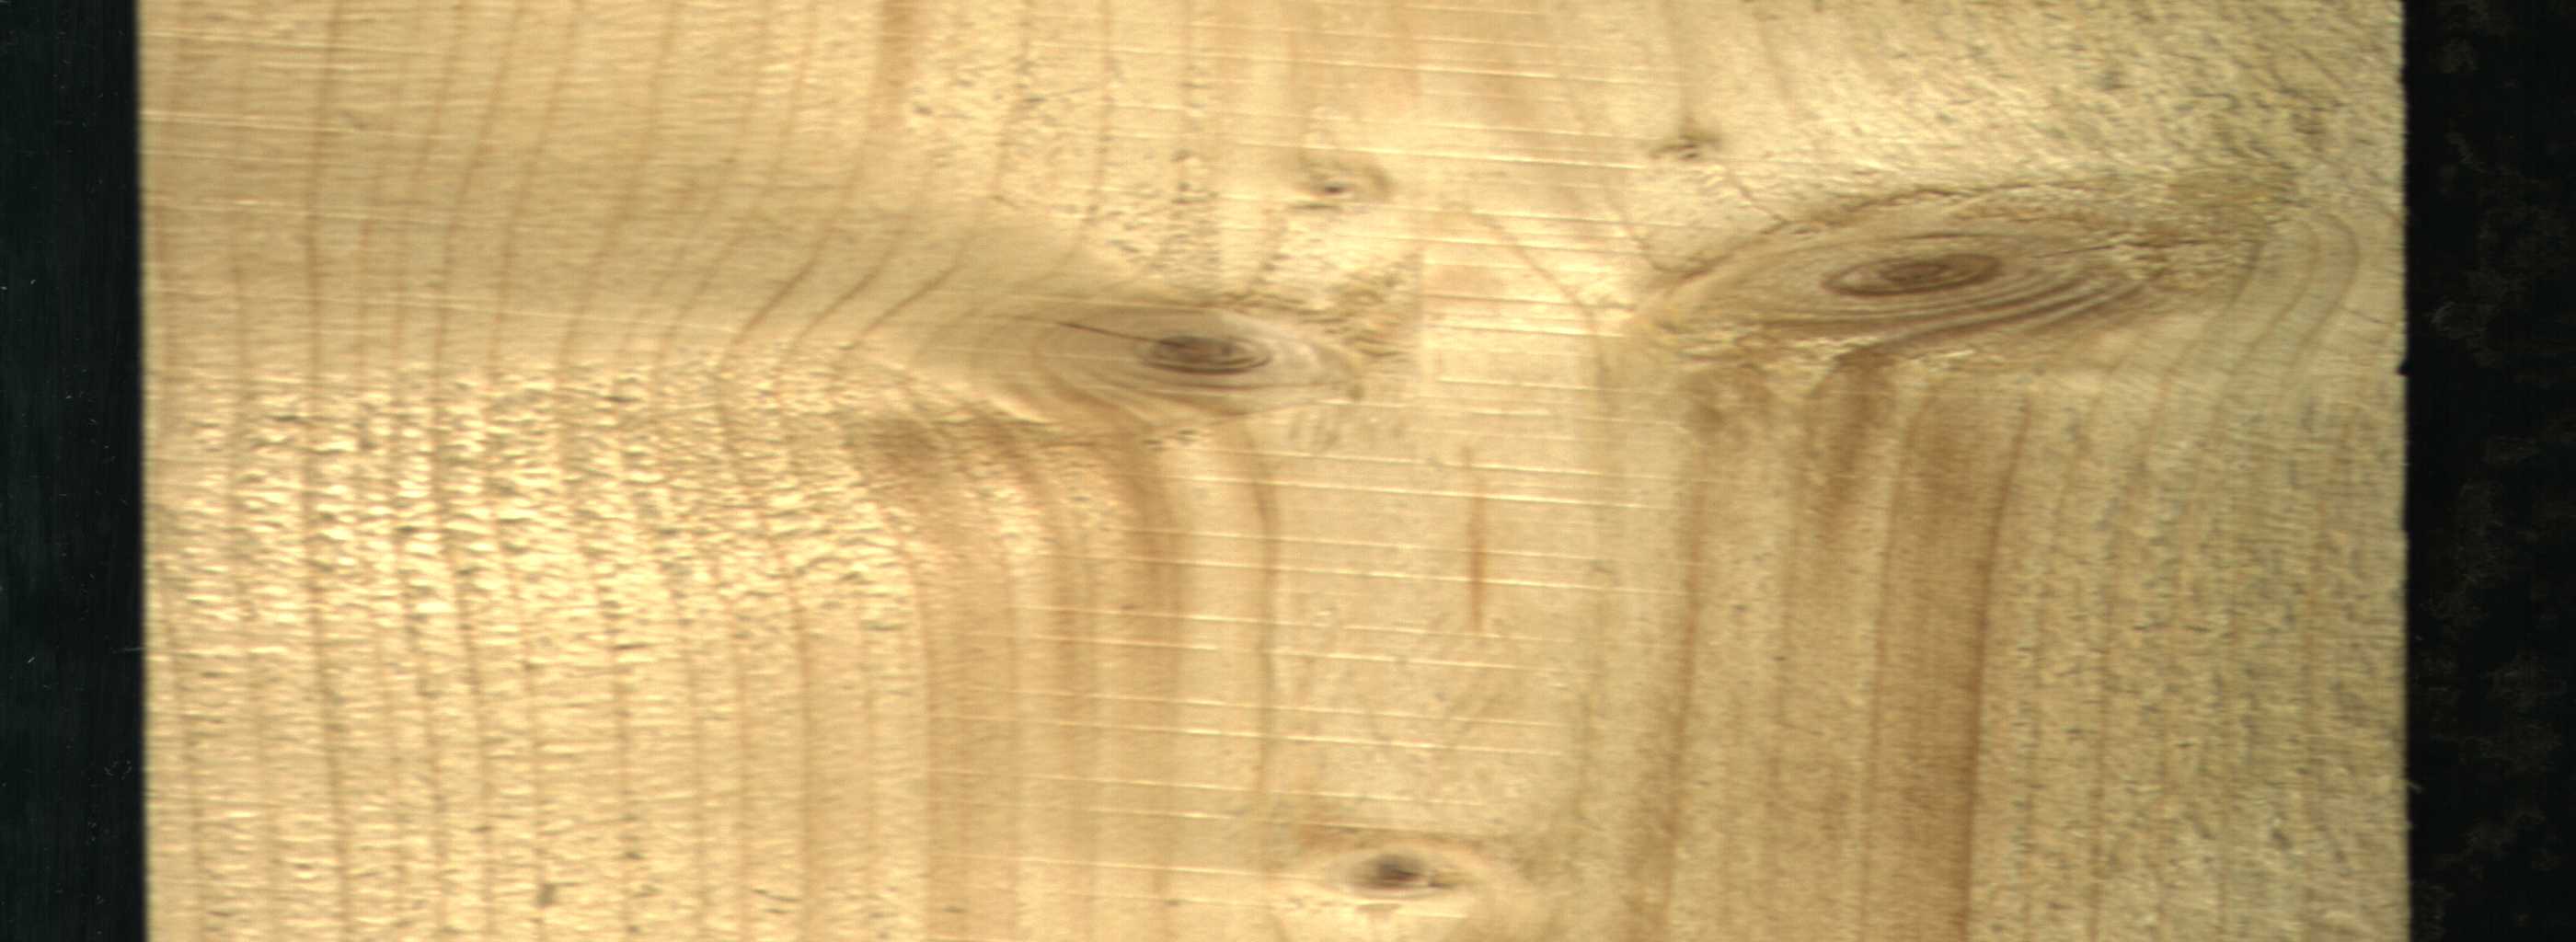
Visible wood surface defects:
Live_Knot
Live_Knot
Live_Knot